Question: I am looking to be pointed in the right direction with creating this input slider. I have done a little bit of research and I believe the appropriate route to take would be using the html input type.
My question is what would be the best way to approach having '' and not allowing users to land in these options?
I am assuming this cannot be done purely with the input type / attibutes, and I would need to use JS/Jquery.
I am using Angular with Bootstrap for the UI. Please see image for mock-up.

Thank you
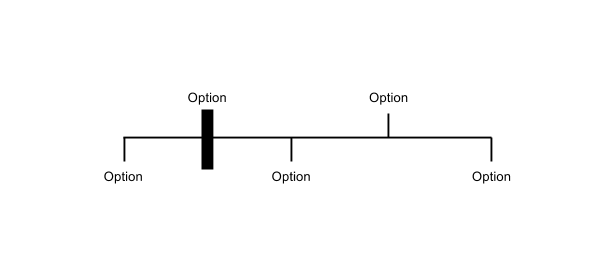
Answer: You can use the 'steps' attribute for that. The rest is just styling.
'''
function outputUpdate(num) {
document.querySelector('#output').value = num;
}
'''
'''
form {
margin-top: 25px;
text-align: center;
}
input {
width: 80%;
display: block;
margin: 0 auto;
}
output {
display: block;
margin: 25px auto;
font-size:2em;
}
'''
'''
<form>
<input type="range" id="value" value="25" step="25" min="0" max="100" oninput="outputUpdate(value)">
<output for=value id="output">25</output>
</form>
'''